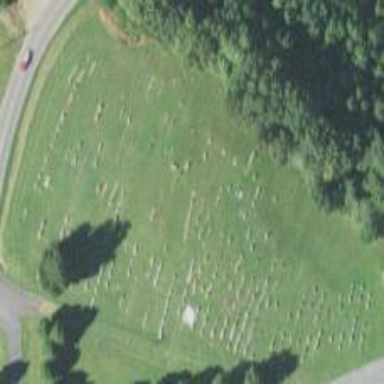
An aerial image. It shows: Cemetery.